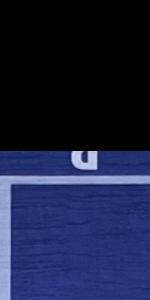
Label: Empty